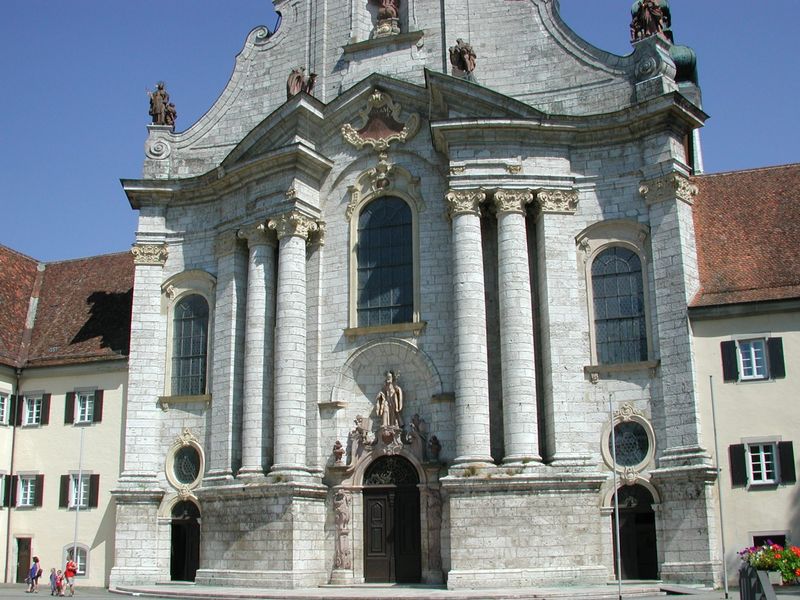
Titel: Klosterkirche Zwiefalten
Künstler: Johann Michael Fischer
Standort: Reutlingen, Kloster Zwiefalten (EU - D - BW)
Schlagwörter: blau, himmel, schatten, menschen, stadt, blumen, fenster, holz, säule, säulen, gebäude, haus, rot, architektur, barock, stein, häuser, kirche, sonne, renaissance, fassade, passanten, dächer, pilaster, figuren, verzierung, tor, foto, fotografie, eingang, bayern, rom, portal, heiliger, volute, rokokko, stei, sakral, bau, sakralbau, kapitol, gemauert, naturstein, dreifaltigkeit, altstadt, rokkokko, döcher, altstadt#, geschweifter giebel